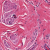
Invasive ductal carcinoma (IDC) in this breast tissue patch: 0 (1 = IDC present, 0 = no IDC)